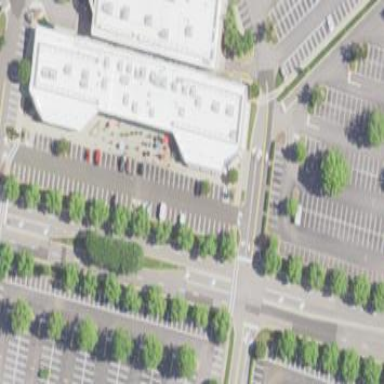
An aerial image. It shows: Retail building used for commercial purposes.